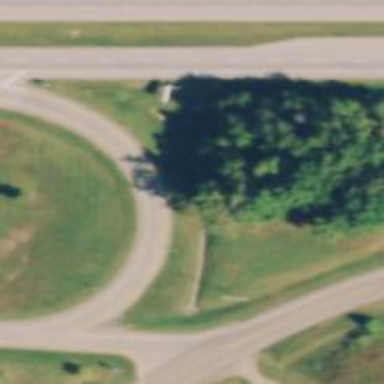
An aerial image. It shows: Trunk link highway.